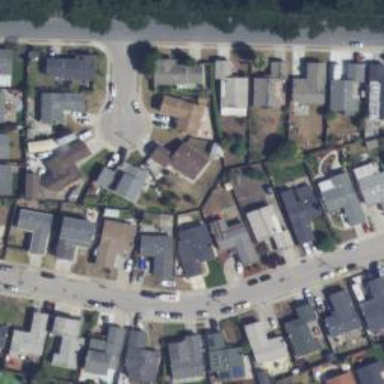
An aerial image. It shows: Charming neighbourhood.